Question: Find the area of the following quadrilateral, where all points are on integers. The result is rounded to 1 decimal place
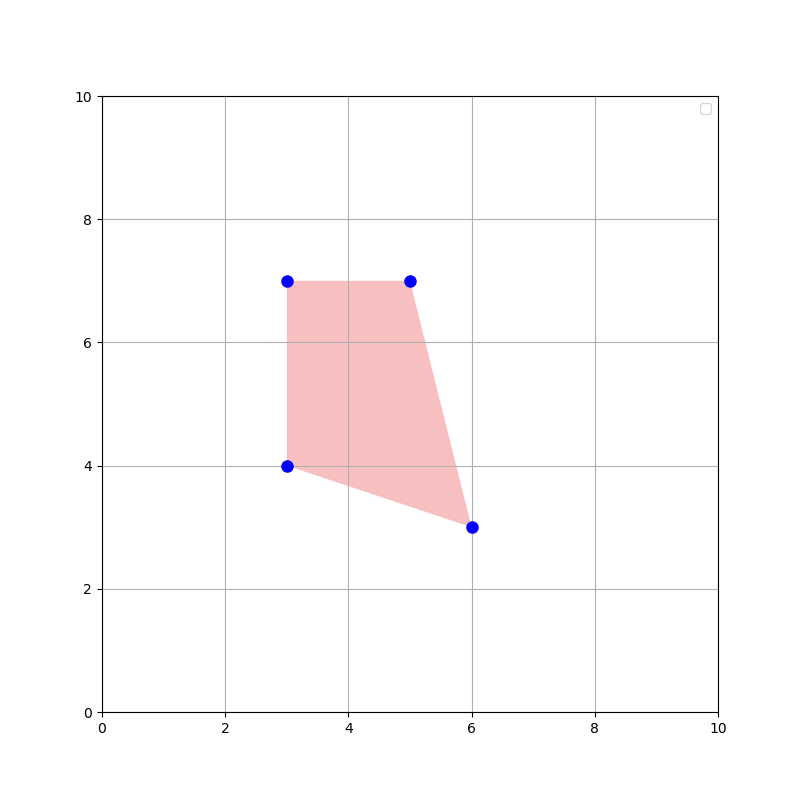
Answer: 8.5